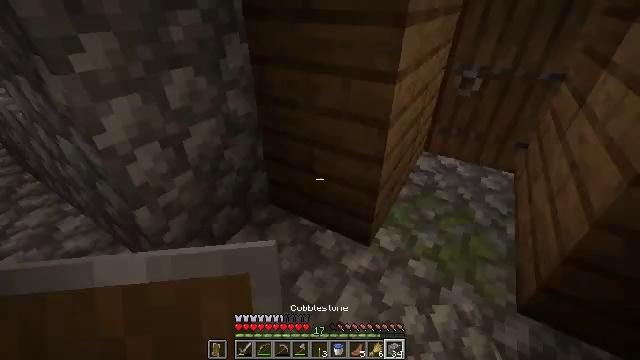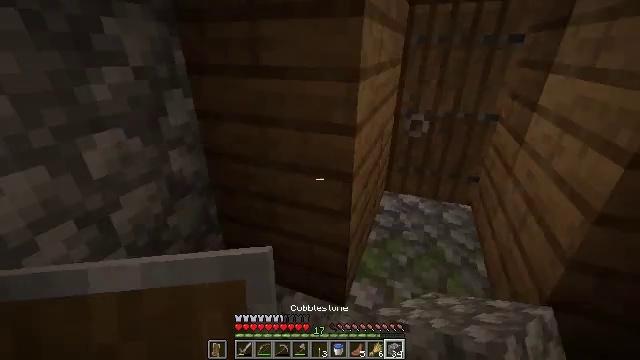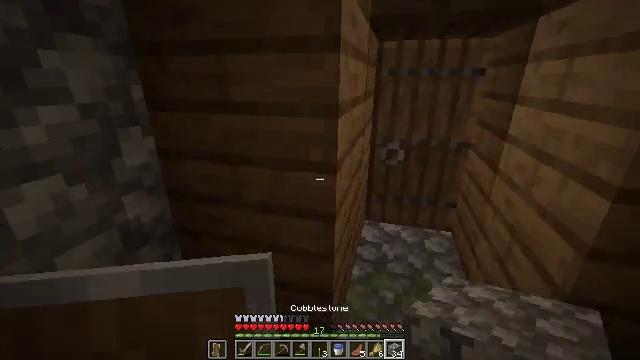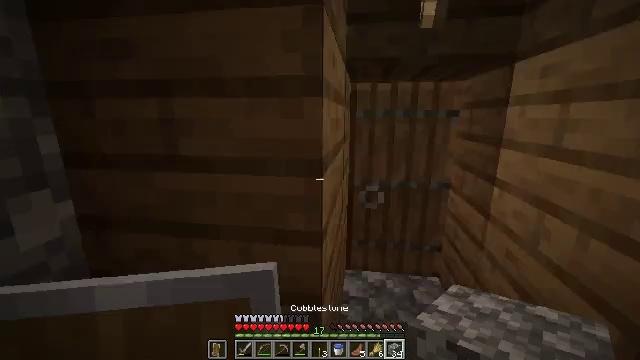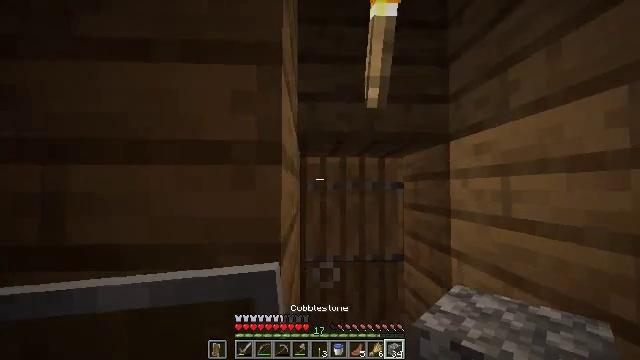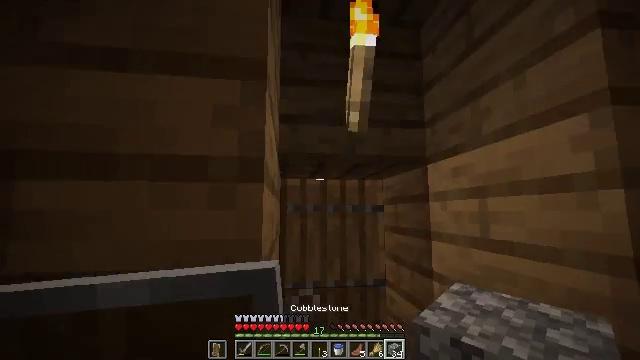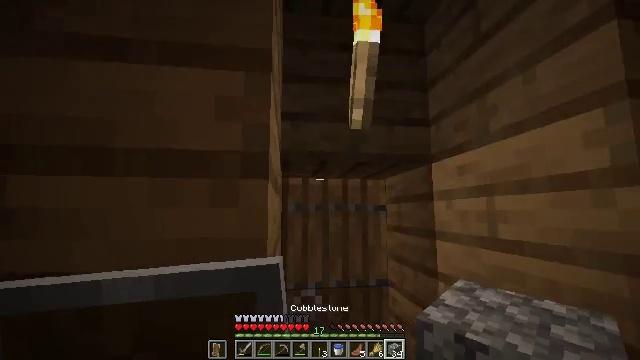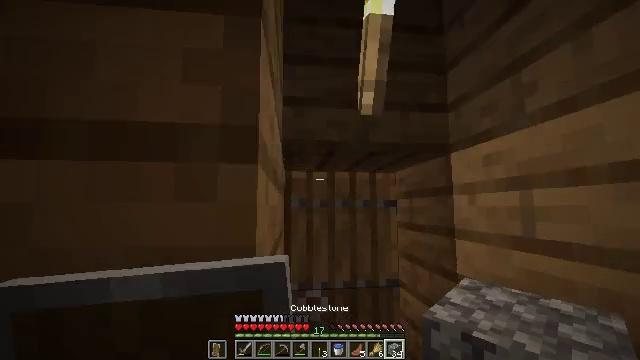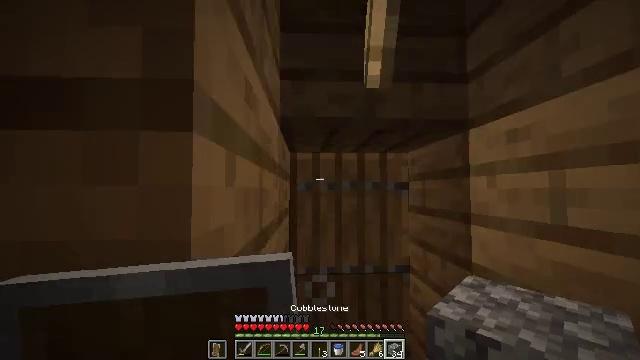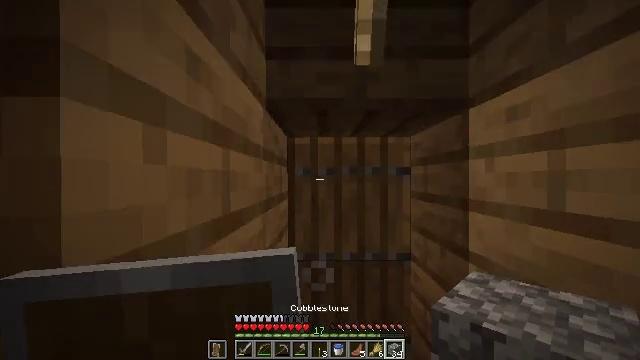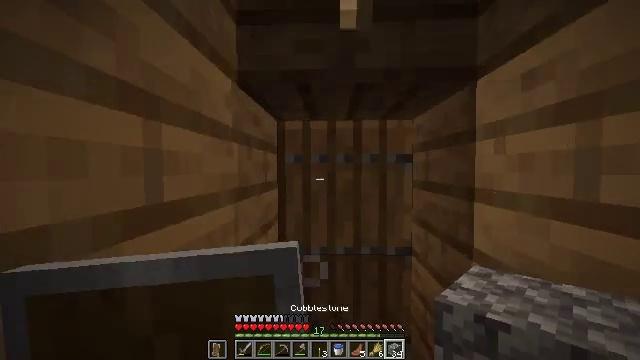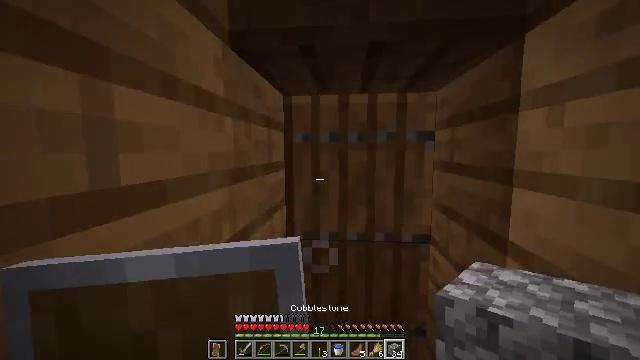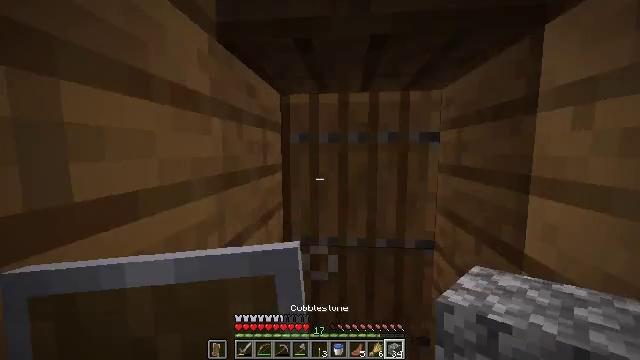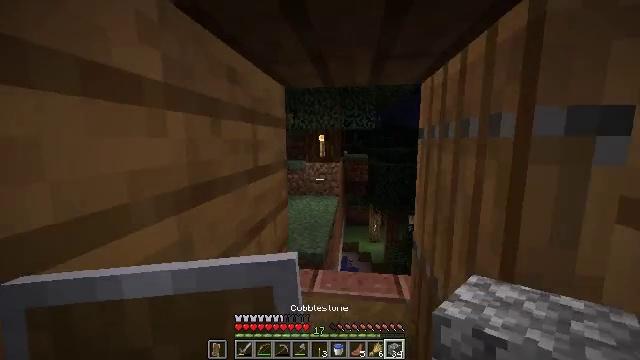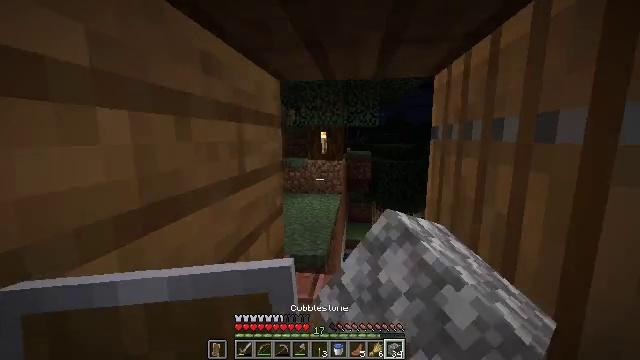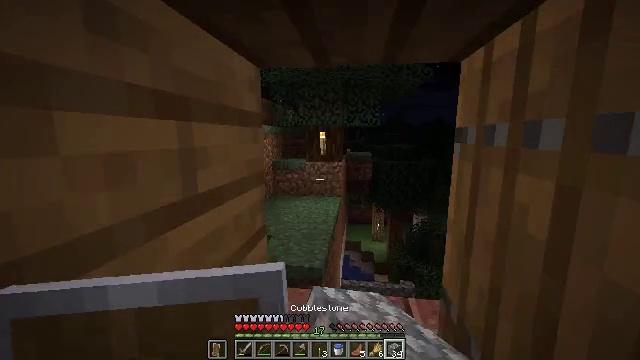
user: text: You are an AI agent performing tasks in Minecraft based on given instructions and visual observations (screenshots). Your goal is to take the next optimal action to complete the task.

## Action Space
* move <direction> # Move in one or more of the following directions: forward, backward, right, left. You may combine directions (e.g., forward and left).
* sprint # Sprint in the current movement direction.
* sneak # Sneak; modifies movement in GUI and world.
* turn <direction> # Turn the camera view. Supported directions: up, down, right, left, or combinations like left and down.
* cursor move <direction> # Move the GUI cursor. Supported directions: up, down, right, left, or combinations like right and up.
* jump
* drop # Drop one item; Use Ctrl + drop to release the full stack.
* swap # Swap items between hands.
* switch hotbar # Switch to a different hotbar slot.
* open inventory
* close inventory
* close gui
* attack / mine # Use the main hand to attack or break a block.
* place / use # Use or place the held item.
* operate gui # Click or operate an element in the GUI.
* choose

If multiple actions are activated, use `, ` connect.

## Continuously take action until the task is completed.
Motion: motion action
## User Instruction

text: Reclaim the spruce door from a structure.
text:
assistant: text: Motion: move forward, turn right and up
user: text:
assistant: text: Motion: move forward, turn right and up
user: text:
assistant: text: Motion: move forward, turn right and up
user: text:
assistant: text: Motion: turn right and up
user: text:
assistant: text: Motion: turn right and up
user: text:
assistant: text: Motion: move forward
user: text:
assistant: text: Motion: move forward and move right, turn left and down
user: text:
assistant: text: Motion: move forward and move right, turn left and down
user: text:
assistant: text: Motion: move forward and move right, turn left and down
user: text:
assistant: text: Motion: move forward, turn left and down
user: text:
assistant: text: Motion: move forward, turn left and down
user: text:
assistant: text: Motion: move forward
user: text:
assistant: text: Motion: move forward, turn left and down, use / place
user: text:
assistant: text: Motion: move forward, use / place
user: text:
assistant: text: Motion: move forward
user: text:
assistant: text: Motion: move forward
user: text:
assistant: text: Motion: move forward, turn right and down
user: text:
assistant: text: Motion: move forward, turn right and down
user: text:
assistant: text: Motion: move forward and move left, turn right and down
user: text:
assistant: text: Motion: move forward and move left, turn right and down
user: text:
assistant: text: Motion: move left, turn right and down
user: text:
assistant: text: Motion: no_op
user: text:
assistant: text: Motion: no_op
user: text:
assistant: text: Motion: move left, turn right and down
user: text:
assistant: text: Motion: move back and move left, turn right and up
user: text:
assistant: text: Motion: move back and move left, turn right and up
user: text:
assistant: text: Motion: move back and move left, turn right and up
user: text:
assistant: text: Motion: move back, turn right and up
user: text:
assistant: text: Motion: move back, turn right and up
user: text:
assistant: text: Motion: turn right and up